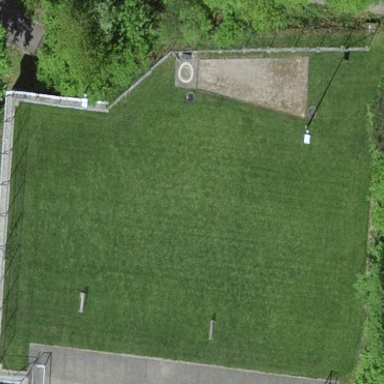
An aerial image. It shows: Grass pitch for leisure activities.